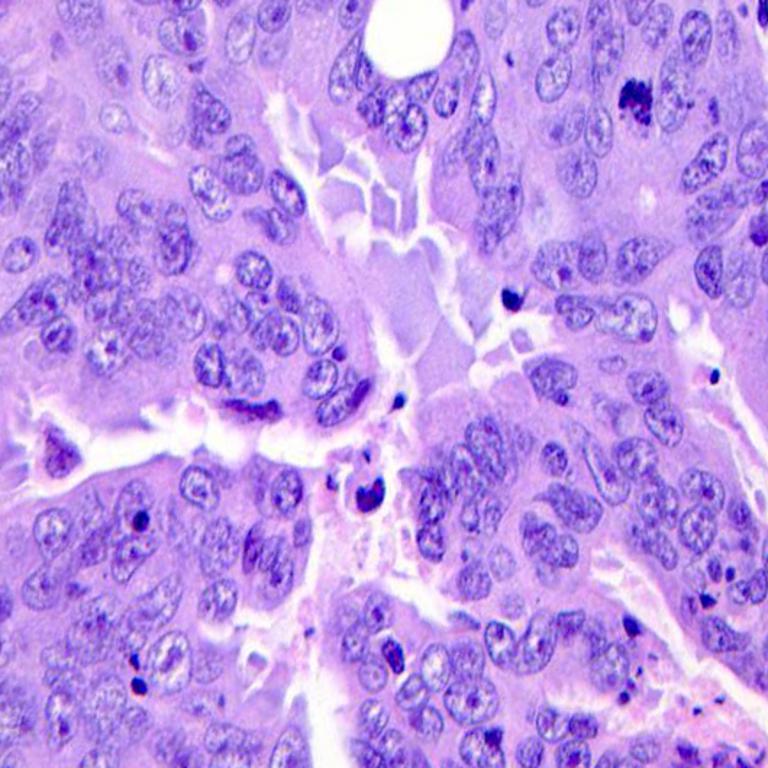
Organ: colon
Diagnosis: adenocarcinomas